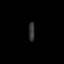
Tissue: prostate
Cell type: Fibroblasts
Senescence score: 0.6868
Nuclear area (px): 108
Mean DAPI intensity: 52.565